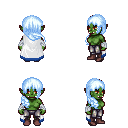
a pixel art fantasy rpg character, female body template, orc, green skin, white trimmed cape, metal pants, white cyan right-swept hairstyle, white cloth bandages, maroon shoes, four views (front, back, left, right), 2x2 character sprite sheet, small pixel art, hard edges, no anti-aliasing